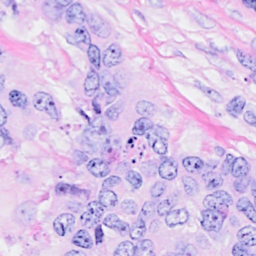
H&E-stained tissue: Breast